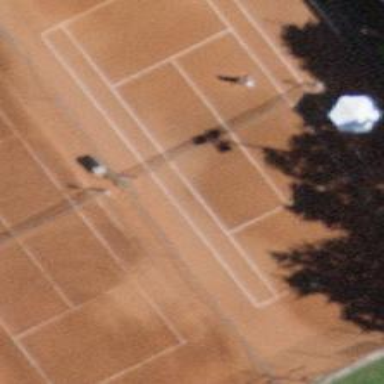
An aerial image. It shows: Tartan tennis court in leisure land pitch.